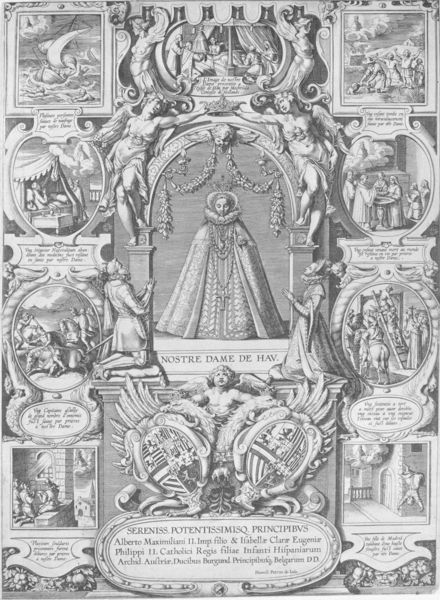
Titel: NOSTRE DAME DE HAV.
Künstler: Pieter I. de Jode
Standort: Wolfenbüttel
Institution: Herzog August Bibliothek
Schlagwörter: dunkel, flügel, mann, meer, schatten, umhang, wasser, weiß, frauen, menschen, see, busen, frankreich, frau, grau, hell, kleid, pfeiler, schwarz, zeichnung, blick, dame, tiere, rock, barock, blass, geschichte, kragen, rahmen, kirche, figur, gewand, mantel, blatt, girlande, england, krone, renaissance, engel, putte, putto, ranken, adlig, brüste, schiff, schrift, segelboot, bilder, bogen, segelschiff, grafik, graphik, figuren, leiter, könig, thron, tafel, inschrift, ornamente, bett, oben, buch, medaillon, kreuz, religion, druck, druckgraphik, schwarzweiss, schraffur, comic, radierung, stich, seite, illustration, schilder, text, zeitung, buchstaben, knien, volk, beten, gebet, kranz, lorbeeren, krause, ritter, girlanden, wappen, skulpturen, efeu, dunke, schattenwurf, märchen, schwingen, baldachin, heiliger, hochzeit, königin, heilige, anbeten, heilig, maria, kupferstich, rosenkranz, putti, szenen, flugblatt, legende, harfen, bildchen, feston, notre dame, inschriften, latein, lateinisch, taufbecken, medaillons, tafeln, heirat, vignette, anonym, straus, herrschen, untertanen, heilige maria, utto, potentissimo, nostre dame, nostre, serenis